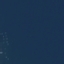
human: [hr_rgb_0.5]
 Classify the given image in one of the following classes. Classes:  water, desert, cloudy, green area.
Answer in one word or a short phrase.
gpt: water